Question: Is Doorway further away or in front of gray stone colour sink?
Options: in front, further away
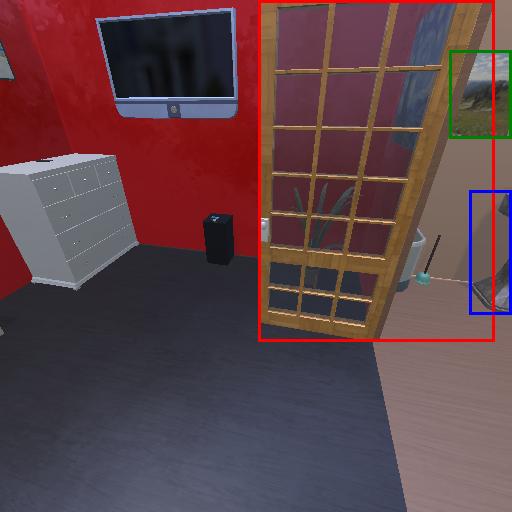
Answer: in front